Question: What I'm trying to do could perhaps best be explained in an image (which I'll include below), but essentially it's a text 'input' HTML field which is half a pre-existing value and the other half is replaceable. I tried adding both a 'value' and a 'placeholder' field and then separating them via 'padding-left' in CSS, but instead the browser (Chrome) just ignores the 'placeholder' altogether.

Note the separation between the string "turingpages.com/" and "username". I want to keep "turingpages.com/" un-editable and have "username" act as an HTML5 placeholder. How could I go about achieving this effect?
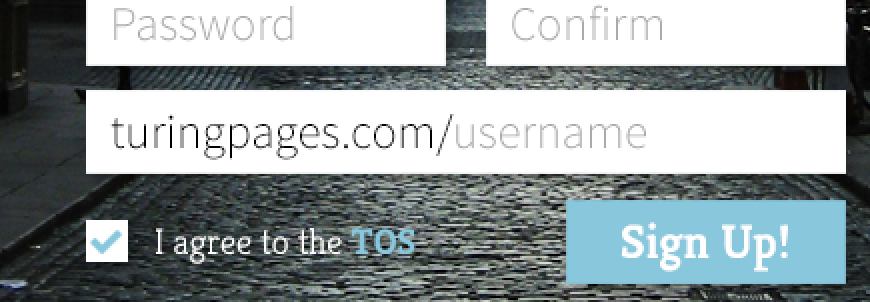
Answer: Just make it two elements and style it as if they were one..
Put them side by side ('label'), and make an 'input' only for the right element.
'''
<label class="group">turingpages.com/<input type="text" placeholder="username"/></label>
'''
and
'''
label.group{
line-height:40px;
background-color:white;
display:inline-block;
padding:0 10px;
font-size:14px;
}
label.group input{
border:0;
background-color:transparent;
padding:0;
display:inline;
color:#aaa;
}
'''
<URL>